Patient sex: M
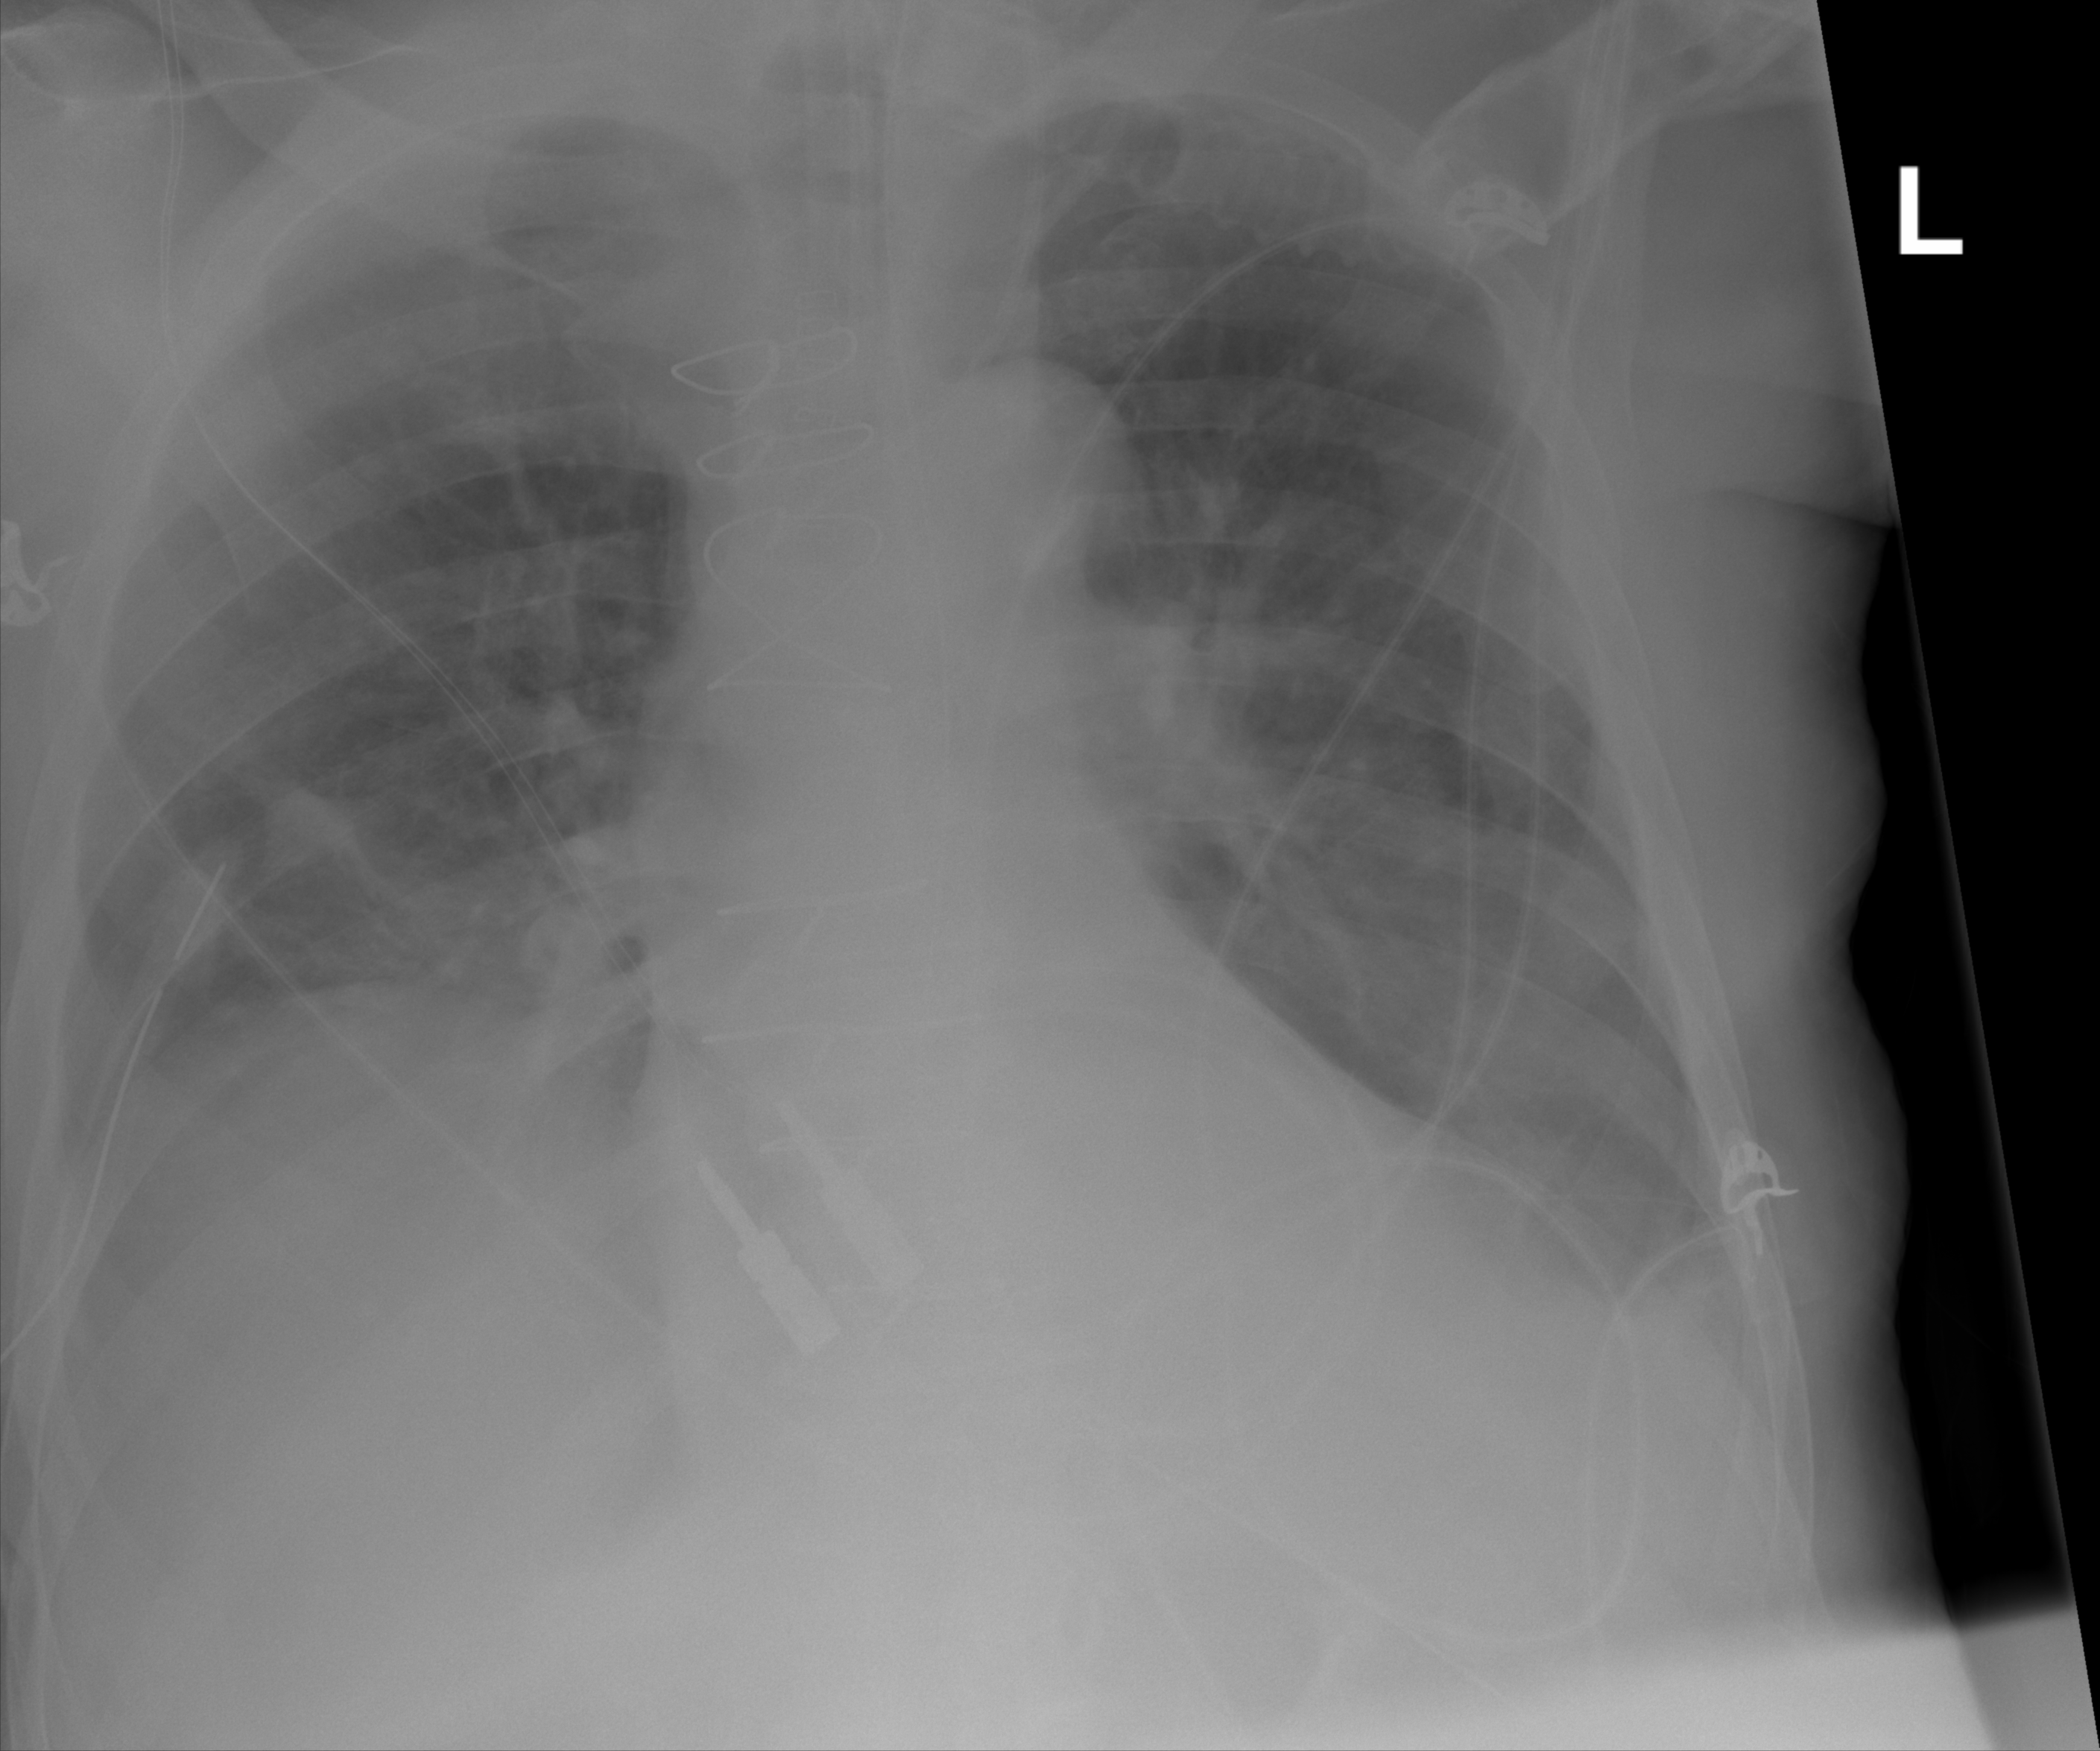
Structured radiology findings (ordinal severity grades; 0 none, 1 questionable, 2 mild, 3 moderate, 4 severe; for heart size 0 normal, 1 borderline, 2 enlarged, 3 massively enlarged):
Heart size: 1
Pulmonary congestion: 2
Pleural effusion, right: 0
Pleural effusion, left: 1
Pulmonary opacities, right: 0
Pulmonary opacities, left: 0
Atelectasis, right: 2
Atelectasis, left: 2